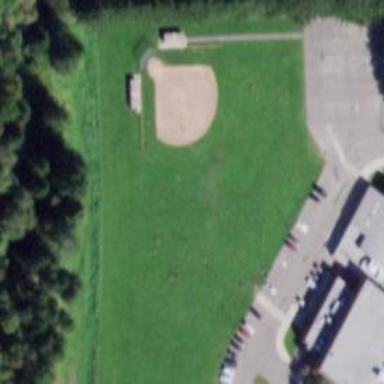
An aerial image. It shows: Baseball pitch for leisure land.